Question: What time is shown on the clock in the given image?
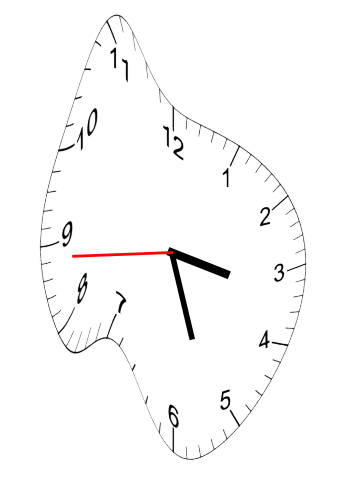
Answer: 03:26:44